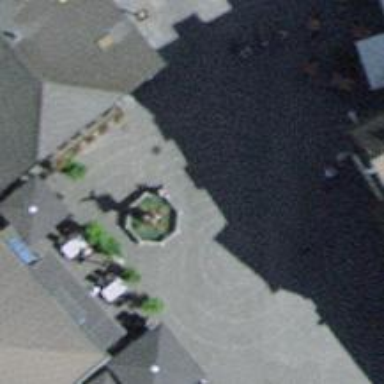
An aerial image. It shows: Fountain made of stone blocks.